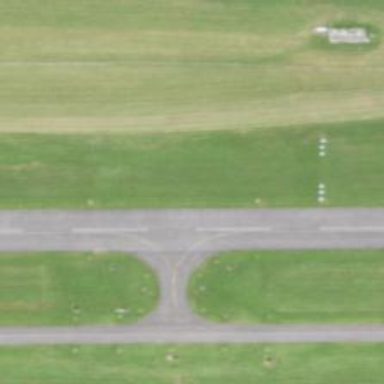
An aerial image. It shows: View of taxiway at the airport.